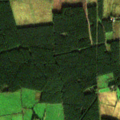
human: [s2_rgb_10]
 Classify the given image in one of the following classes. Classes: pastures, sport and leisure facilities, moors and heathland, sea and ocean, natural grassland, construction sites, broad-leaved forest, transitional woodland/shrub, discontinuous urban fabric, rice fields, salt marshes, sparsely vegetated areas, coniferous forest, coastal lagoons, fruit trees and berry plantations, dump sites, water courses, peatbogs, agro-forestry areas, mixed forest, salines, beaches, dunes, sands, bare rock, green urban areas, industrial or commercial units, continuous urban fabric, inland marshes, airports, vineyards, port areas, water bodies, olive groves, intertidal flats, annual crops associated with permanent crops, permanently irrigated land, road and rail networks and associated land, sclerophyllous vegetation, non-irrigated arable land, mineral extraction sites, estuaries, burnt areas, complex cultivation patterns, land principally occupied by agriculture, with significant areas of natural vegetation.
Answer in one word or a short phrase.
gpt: pastures, land principally occupied by agriculture, with significant areas of natural vegetation, coniferous forest, transitional woodland/shrub